Question: A big problem I am having with Firestore Rules is that using the Simulator in the Firebase Console to simulate database accesses does not correspond to the behavior I am seeing from my clients. Now I have stumbled accross an issue that I cannot seem to fix.
### Issue
The following syntax in the :
'''
allow create: if request.writeFields.hasAll(["a", "b", "c"]);
'''
When requesting with the fields from my Android client, I get 'Error performing setData, PERMISSION_DENIED: Missing or insufficient permissions.'.
The request (simplified) looks as follows:

By setting 'allow create;' (simplified) I have verified and identified that the problem has to be connected to 'request.writeFields' because my requests, only from my real clients, fail as soon as I add logic regarding that.
is in my tests.
My reference is the <URL>.
### Question
I am wondering if I am either missing something about <URL> and also how I am regularly seeing disparities between simulated and real accesses.
Keep in mind that my syntax works perfectly fine in the simulator, but a real request containing the exact same JSON data fails.
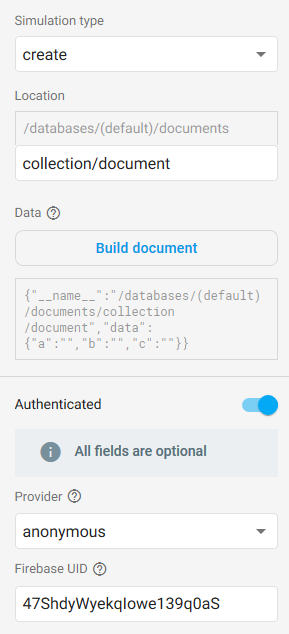
Answer: You can now use map diffs to solve this issue instead of writeFields:
'''
request.resource.data.diff(resource.data).affectedKeys().hasAll(["a", "b", "c"]);
'''